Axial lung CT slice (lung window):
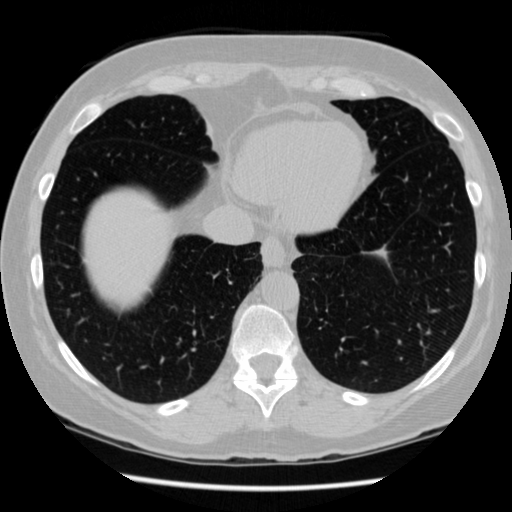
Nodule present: no